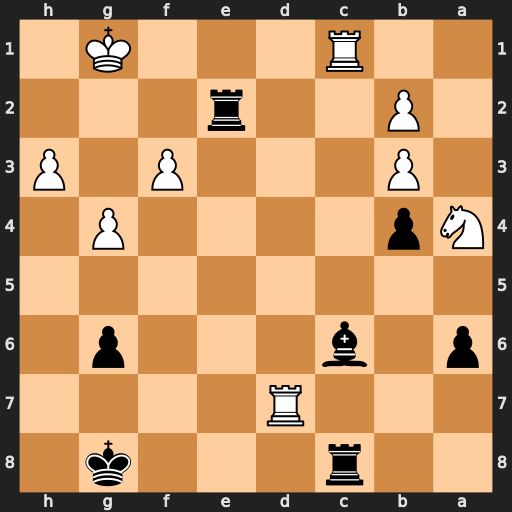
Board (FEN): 2r3k1/3R4/p1b3p1/8/Np4P1/1P3P1P/1P2r3/2R3K1
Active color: b
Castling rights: -
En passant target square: -
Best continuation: Bxd7 Rxc8+ Bxc8